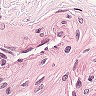
Metastatic tissue present: no